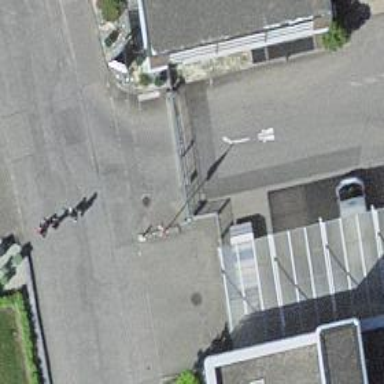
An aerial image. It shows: Flagpole structure.